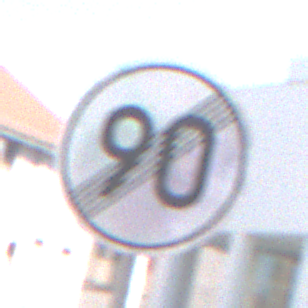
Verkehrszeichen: EndeGeschwindigkeit90
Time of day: MorningAfternoon
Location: Outdoor (Urban)
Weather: Clear
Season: NotSpecified
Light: Natural